Interaction volume radius: 5 \u00c5
Interaction volume height: 20 \u00c5
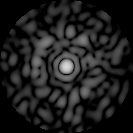
Disorder parameter: 0.8134